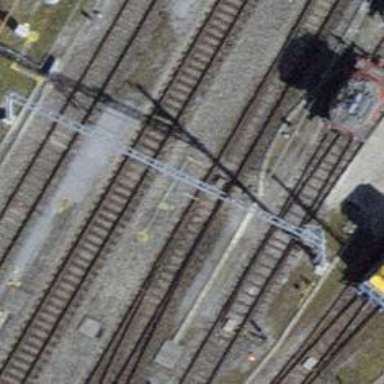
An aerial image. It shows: Railway switch.